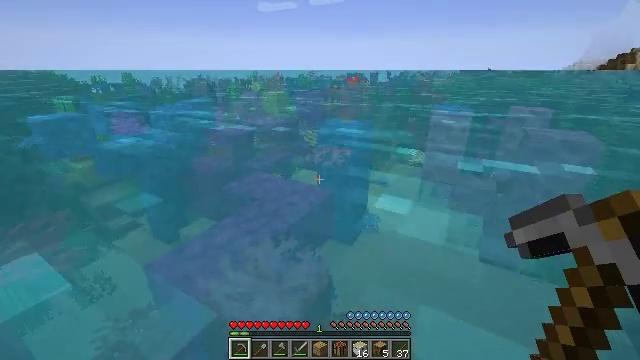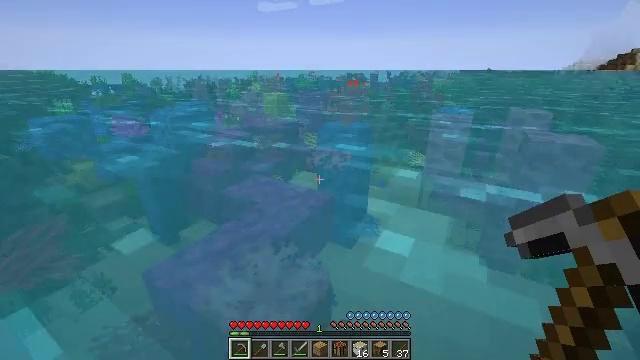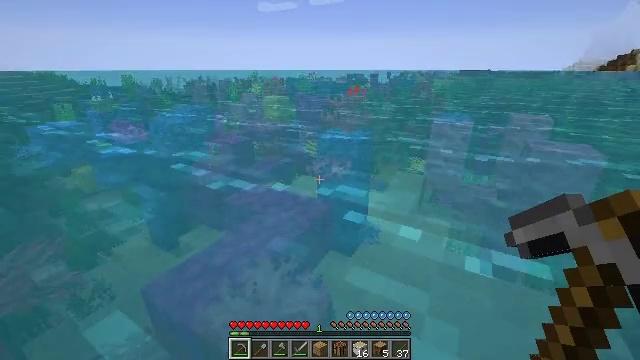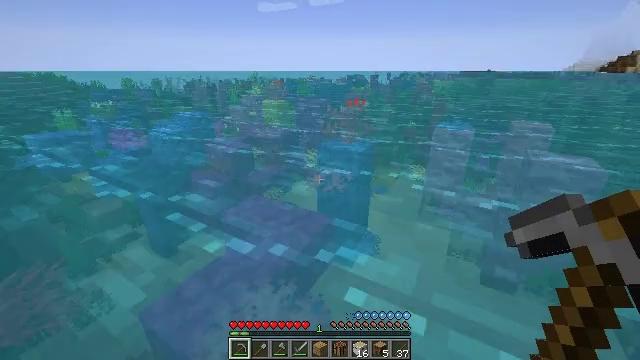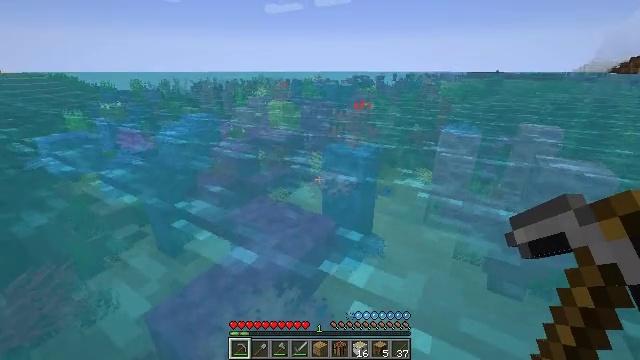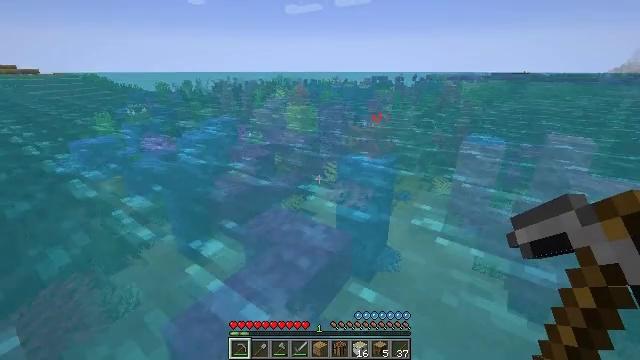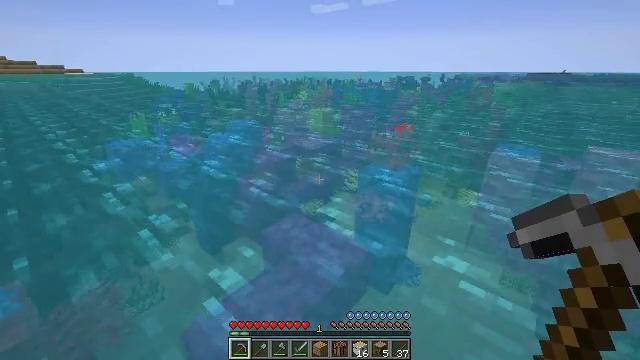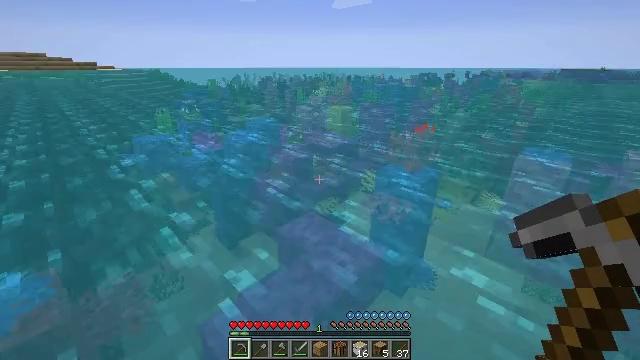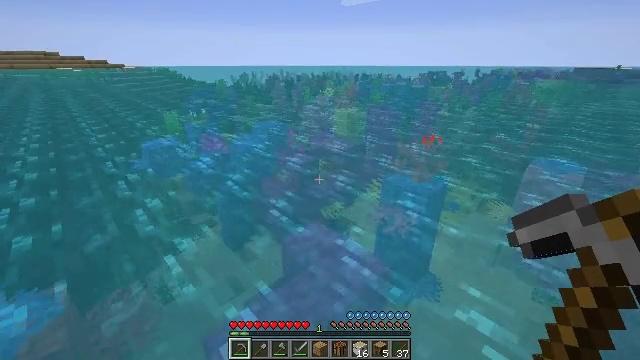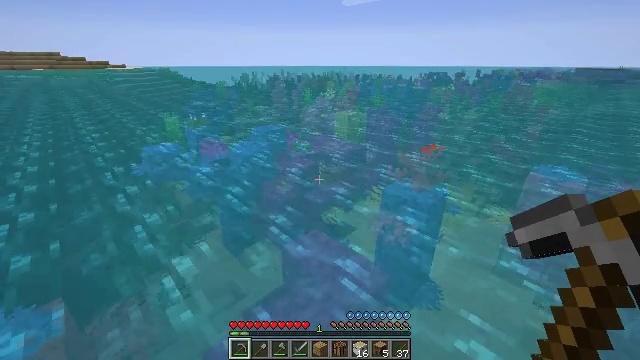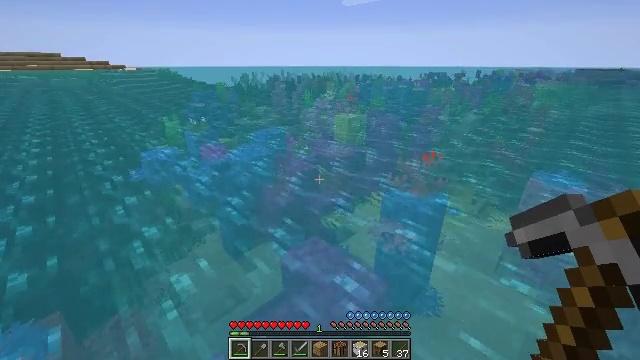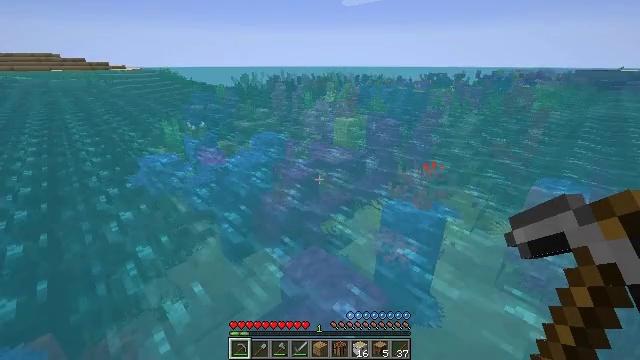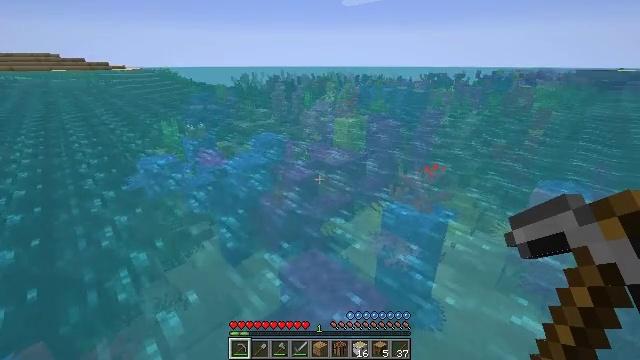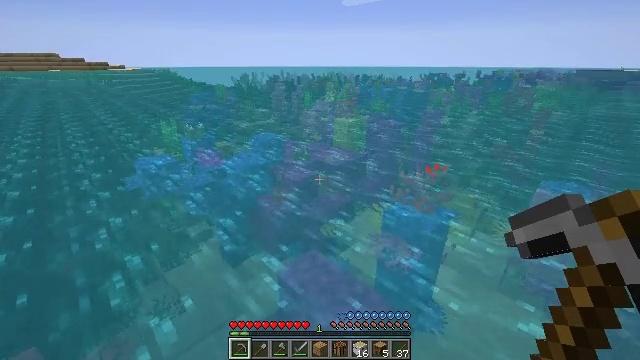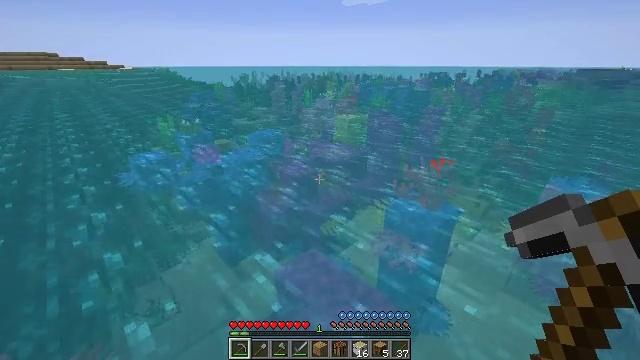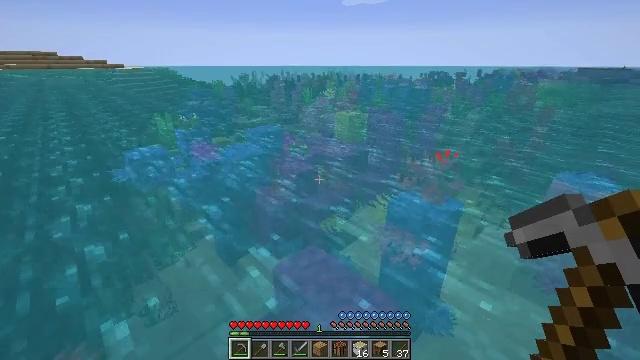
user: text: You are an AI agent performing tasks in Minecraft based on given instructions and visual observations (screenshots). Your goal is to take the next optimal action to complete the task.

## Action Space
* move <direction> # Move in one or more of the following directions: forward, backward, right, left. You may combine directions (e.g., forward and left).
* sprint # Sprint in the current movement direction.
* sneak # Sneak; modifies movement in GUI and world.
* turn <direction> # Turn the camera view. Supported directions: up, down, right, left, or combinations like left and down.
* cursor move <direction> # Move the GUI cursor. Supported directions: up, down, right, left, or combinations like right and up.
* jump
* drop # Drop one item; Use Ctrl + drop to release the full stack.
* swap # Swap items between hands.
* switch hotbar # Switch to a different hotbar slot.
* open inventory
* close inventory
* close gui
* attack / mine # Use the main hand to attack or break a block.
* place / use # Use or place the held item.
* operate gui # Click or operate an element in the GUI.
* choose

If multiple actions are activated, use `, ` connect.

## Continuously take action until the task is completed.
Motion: motion action
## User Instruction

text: Collect horn coral by mining it.
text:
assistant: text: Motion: move forward, jump
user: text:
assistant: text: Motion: move forward, jump
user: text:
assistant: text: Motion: move forward, jump
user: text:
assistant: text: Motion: move forward, turn left, jump
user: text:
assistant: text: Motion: move forward, turn left, jump
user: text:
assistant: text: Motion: move forward, turn left, jump
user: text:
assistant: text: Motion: move forward, turn left, jump
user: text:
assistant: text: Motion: move forward, turn left, jump
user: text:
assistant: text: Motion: move forward, jump
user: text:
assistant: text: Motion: move forward, jump
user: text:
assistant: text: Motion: move forward, jump
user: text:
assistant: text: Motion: move forward
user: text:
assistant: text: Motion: move forward
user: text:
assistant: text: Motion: move forward
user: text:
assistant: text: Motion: move forward
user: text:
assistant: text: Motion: move forward
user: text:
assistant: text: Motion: move forward
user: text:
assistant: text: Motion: move forward
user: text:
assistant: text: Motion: move forward
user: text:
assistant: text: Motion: move forward
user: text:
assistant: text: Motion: move forward
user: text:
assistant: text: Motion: move forward
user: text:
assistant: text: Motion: move forward
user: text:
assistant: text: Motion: move forward
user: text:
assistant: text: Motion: move forward
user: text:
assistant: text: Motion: move forward, sneak
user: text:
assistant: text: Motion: move forward, sneak
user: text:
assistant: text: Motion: move forward, sneak
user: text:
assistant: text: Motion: move forward, sneak, turn right and up
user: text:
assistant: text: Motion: move forward, sneak